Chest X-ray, AP view. Patient: 15 years old, sex M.
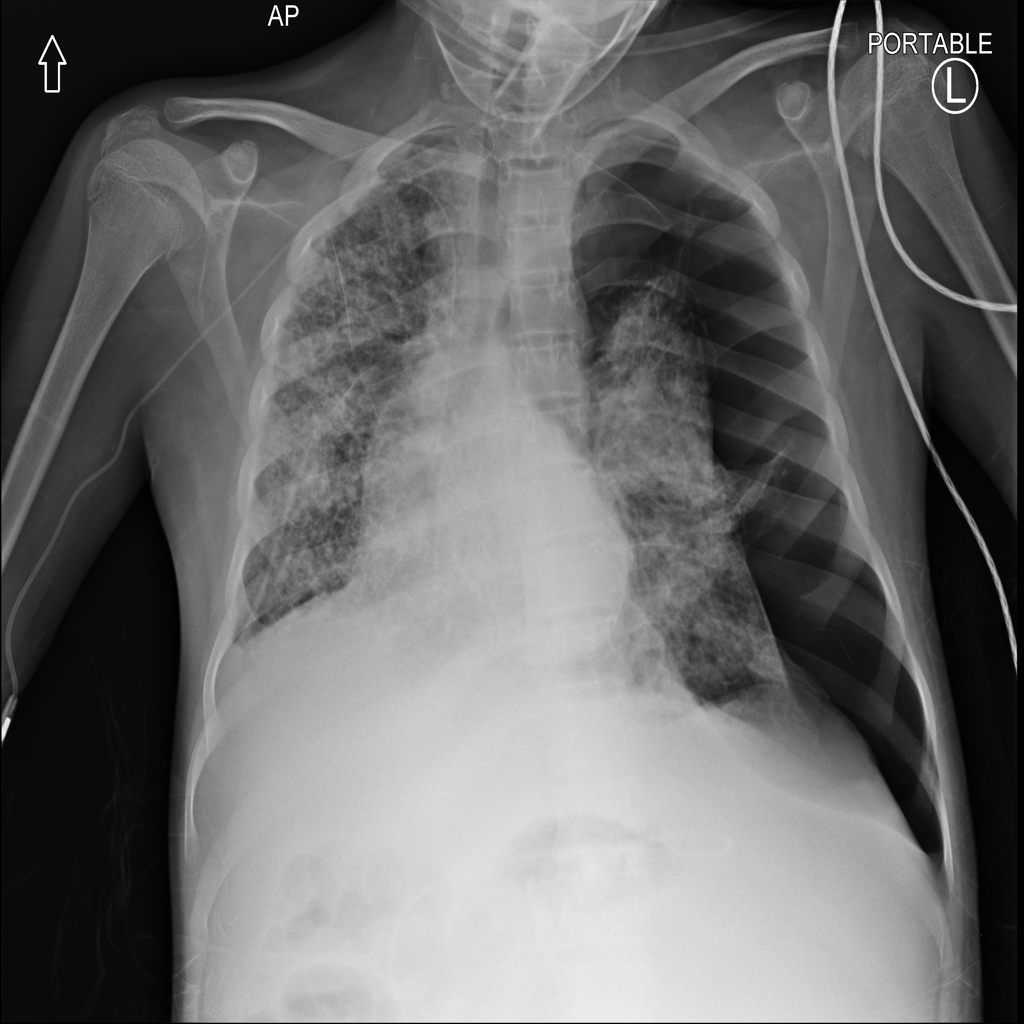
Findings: Pneumothorax